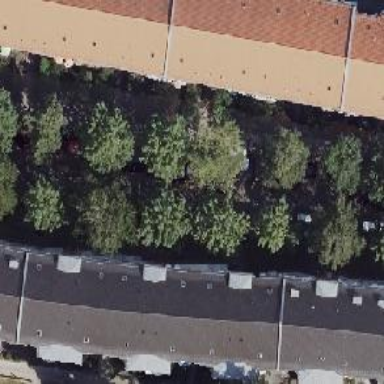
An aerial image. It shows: Avenue lined with broadleaved deciduous trees.